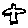
Label: bird